Field crop: tomato
Growth stage: 1
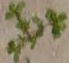
Species: portulaca